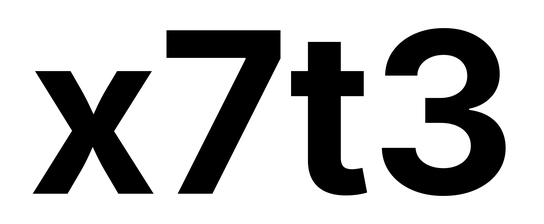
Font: Inter_Bold